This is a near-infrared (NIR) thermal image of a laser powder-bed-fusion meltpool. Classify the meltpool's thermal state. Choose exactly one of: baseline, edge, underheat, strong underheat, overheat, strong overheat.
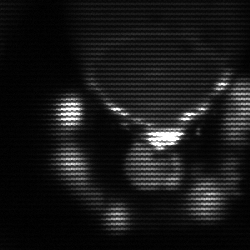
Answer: edge